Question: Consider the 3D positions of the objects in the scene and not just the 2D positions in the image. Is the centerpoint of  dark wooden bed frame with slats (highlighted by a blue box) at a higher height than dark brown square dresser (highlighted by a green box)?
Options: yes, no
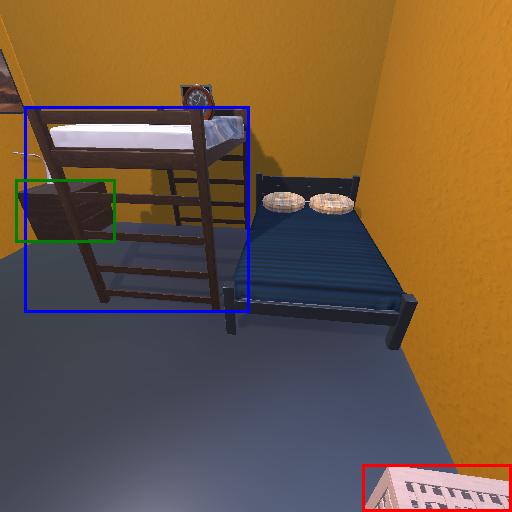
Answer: yes